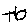
Label: bird